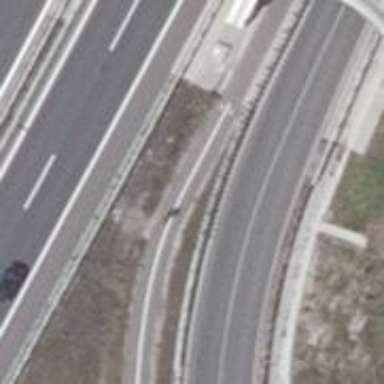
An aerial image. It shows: Asphalt path.